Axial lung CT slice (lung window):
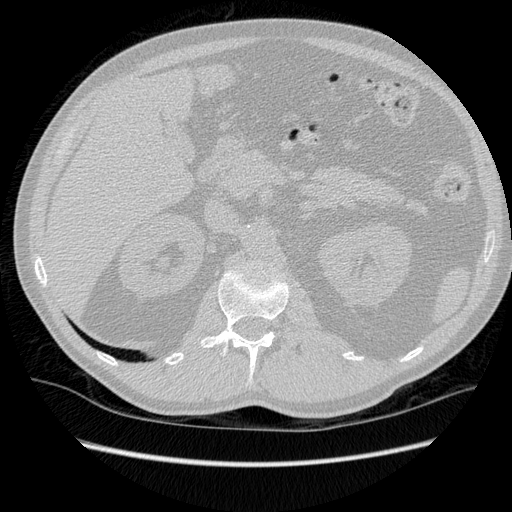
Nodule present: no